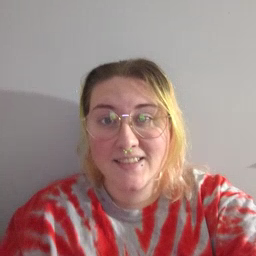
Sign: jeans